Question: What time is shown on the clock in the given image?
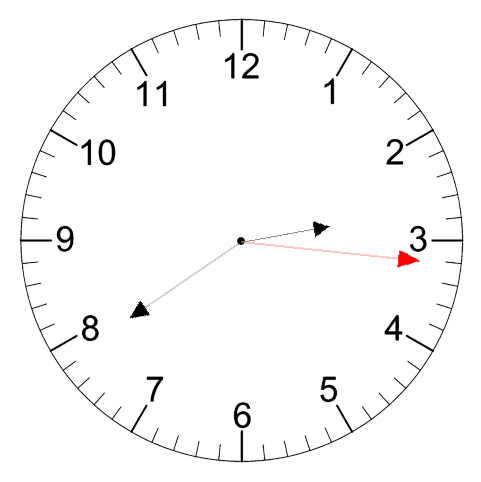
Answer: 02:39:16